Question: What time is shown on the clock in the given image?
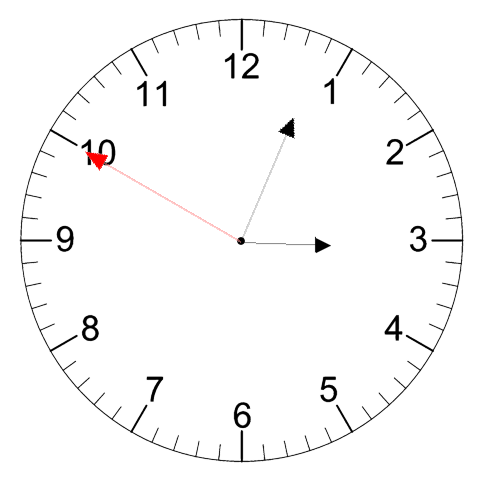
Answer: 03:03:50